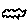
Label: cloud